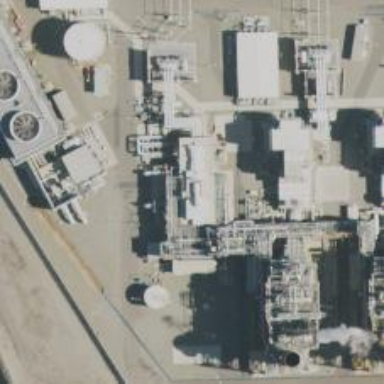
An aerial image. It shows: Gas-powered generator using steam turbine.